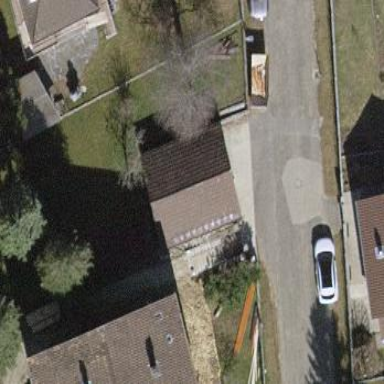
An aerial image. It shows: Garage with gabled roof.